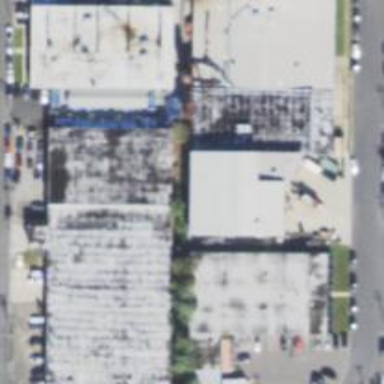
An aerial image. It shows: Commercial building.